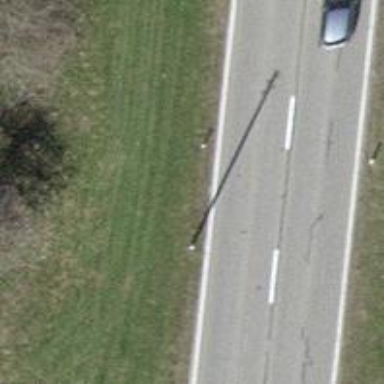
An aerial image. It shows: Power pole.